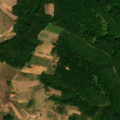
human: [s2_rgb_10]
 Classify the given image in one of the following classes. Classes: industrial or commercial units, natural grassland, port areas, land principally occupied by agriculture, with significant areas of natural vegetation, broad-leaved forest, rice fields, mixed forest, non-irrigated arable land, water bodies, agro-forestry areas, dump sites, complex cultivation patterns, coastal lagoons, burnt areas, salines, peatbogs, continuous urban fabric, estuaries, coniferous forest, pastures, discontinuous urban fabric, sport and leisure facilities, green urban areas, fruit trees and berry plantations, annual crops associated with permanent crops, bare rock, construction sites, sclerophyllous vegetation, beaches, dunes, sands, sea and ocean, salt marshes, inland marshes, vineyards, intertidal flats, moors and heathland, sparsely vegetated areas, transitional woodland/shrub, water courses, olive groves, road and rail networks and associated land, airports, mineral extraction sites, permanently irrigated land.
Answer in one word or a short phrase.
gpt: complex cultivation patterns, land principally occupied by agriculture, with significant areas of natural vegetation, broad-leaved forest